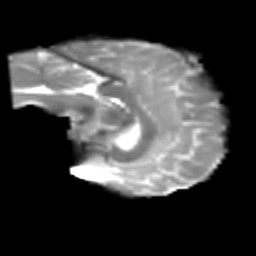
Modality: T2w
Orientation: sagittal
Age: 29
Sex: male
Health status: healthy